RGB frame:
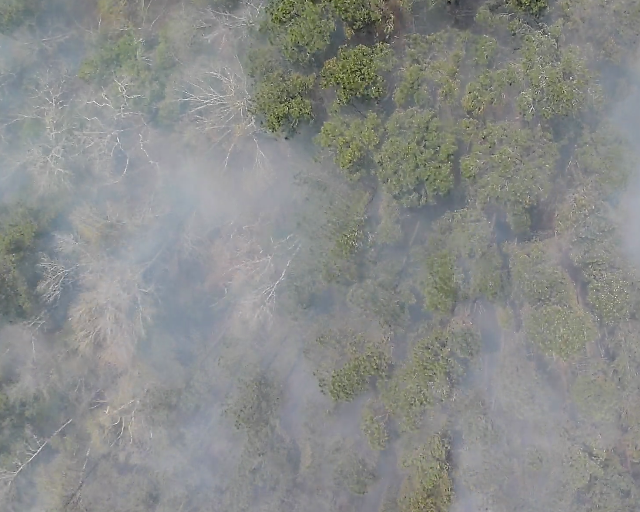
Thermal frame:
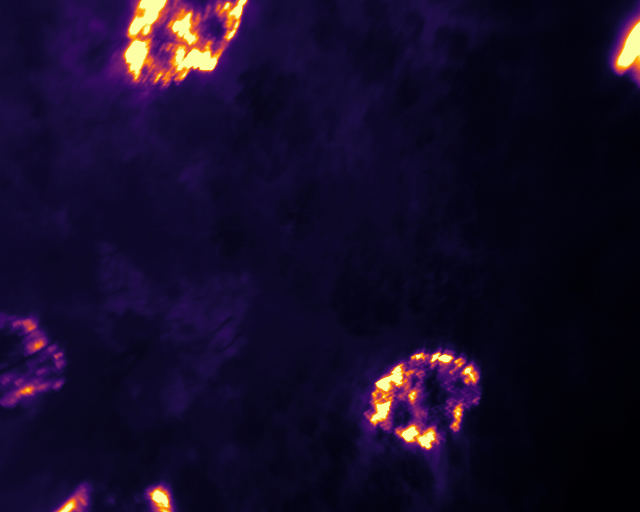
Captured: 2026-02-26 02:30:20
Pixels at or above 80 °C: 8876 (fraction of frame: 0.02709)